Question: I Cannot seem to get this right. my '.each()' returns all 5 elements but my timing is off. also can't seem to get syntax right to get each element of '.each()':
'''
$(data).find("tr td.Chats").filter(':gt(6)').each(function(){
$('#region3').append('<li></li>');
$(this).find('td').each(function(k,v){
$('#region3 li').append(
+ '<span class="countyHx">' + (this)(1).innerHTML + '</span>'
+ '<span style="width: 20%; background-color: yellow;">' + (this)(1).innerHTML + '</span>'
+ '<span style="width: 20%; background-color: red;">' + (this)(2).innerHTML + '</span>'
+ '<span style="width: 20%; background-color: green;">' + (this)(3).innerHTML + '</span>'
+ '<span style="width: 20%; background-color: orange;">' + (this)(4).innerHTML + '</span>'
+ '<span style="width: 20%; background-color: purple;">' + (this)(5).innerHTML + '</span>');
});
});
$('#region3').listview('refresh');
}, 'html');
'''
Here is my table data in <URL>
UPDATE:
I'm almost there, my listview refresh is not refreshing !
'''
$(data).find("tr:has(td.Chats)").each(function () {
var $li = $('#region3').append('<li></li>');
var $tds = $(this).find('td');
$li.append('<span class="countyHx">' + $tds.eq(0).html() + '</span><br>'
+ '<span style="width: 20%; background-color: yellow;">'
+ $tds.eq(1).html() + '</span>'
+ '<span style="width: 20%; background-color: red;">'
+ $tds.eq(2).html() + '</span>'
+ '<span style="width: 20%; background-color: green;">'
+ $tds.eq(3).html() + '</span>'
+ '<span style="width: 20%; background-color: orange;">'
+ $tds.eq(4).html() + '</span>'
+ '<span style="width: 20%; background-color: purple;">'
+ $tds.eq(5).html() + '</span>');
});
$('#region3').listview('refresh');
'''

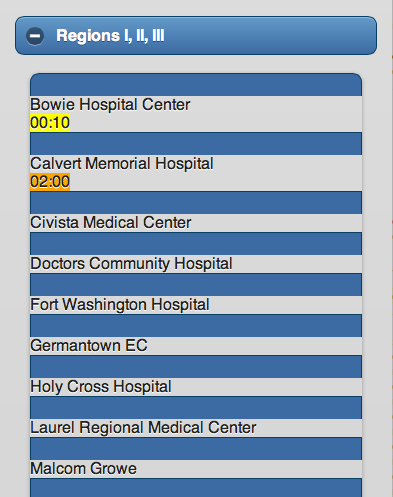
Answer: Are you after something like this:
## JSFiddle: http://jsfiddle.net/MvHTR/5/
'''
$('#tblHospitals').find("tr:has(td.Chats)").each(function () {
var $li = $('#region3').append('<li></li>');
var $tds = $(this).find('td');
$li.append('<span class="countyHx">' + $tds.eq(0).html() + '</span>' + '<span style="width: 20%; background-color: yellow;">' + $tds.eq(1).html() + '</span>' + '<span style="width: 20%; background-color: red;">' + $tds.eq(2).html() + '</span>' + '<span style="width: 20%; background-color: green;">' + $tds.eq(3).html() + '</span>' + '<span style="width: 20%; background-color: orange;">' + $tds.eq(4).html() + '</span>' + '<span style="width: 20%; background-color: purple;">' + $tds.eq(4).html() + '</span>');
});
'''
It looks like you want to find all rows that have tds with class=Chats, but then process each row and extract data from each TD manually. You were processing the child TDs instead (which makes it a bit harder than working with each row).
You were also appending the result to every preceding li using the selector '$('#region3 li')' where you just wanted the specific LI you just added.
I used the JQuery syntax for getting the html, but you can use the raw DOM elements if you prefer.
If not please clarify the question.